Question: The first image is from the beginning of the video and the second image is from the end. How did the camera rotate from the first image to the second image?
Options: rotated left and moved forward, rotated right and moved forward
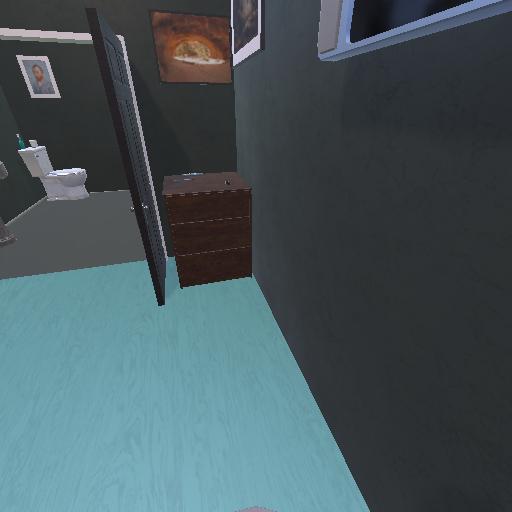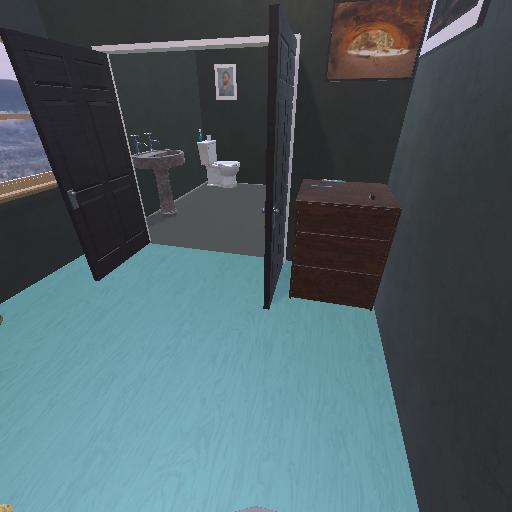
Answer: rotated left and moved forward